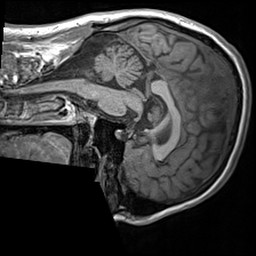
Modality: T1w
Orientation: sagittal
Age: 29
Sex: female
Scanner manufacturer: siemens
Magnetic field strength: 3 T
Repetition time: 1.6 s
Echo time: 0.00236 s